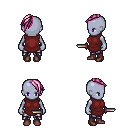
a pixel art fantasy rpg character, female body template, dark elf, purple skin, maroon tunic, metal pants, pink long mohawk hairstyle, maroon shoes, dagger, four views (front, back, left, right), 2x2 character sprite sheet, small pixel art, hard edges, no anti-aliasing